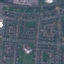
Land use / land cover: Residential